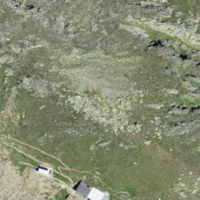
EUNIS habitat code: 26
Species observed at this site:
Campanula barbata